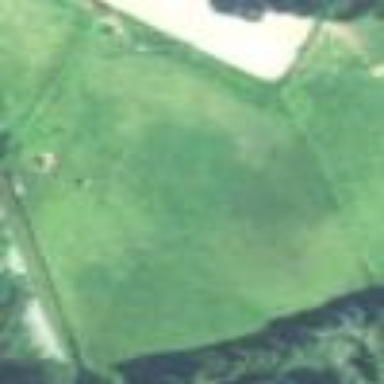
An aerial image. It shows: Pasture area used as meadow.